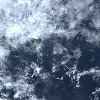
Label: cloud